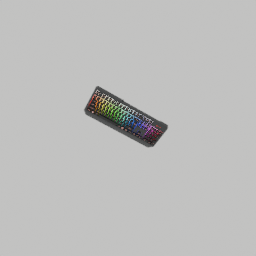
Label: electronics